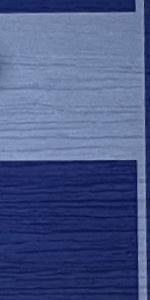
Label: Empty